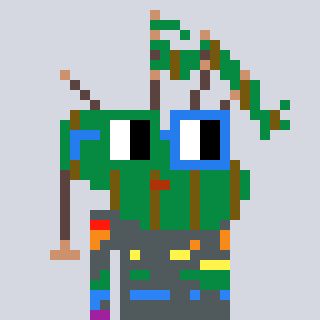
a pixel art character with square green and blue glasses, a bagpipe-shaped head and a bluegrey-colored body on a cool background